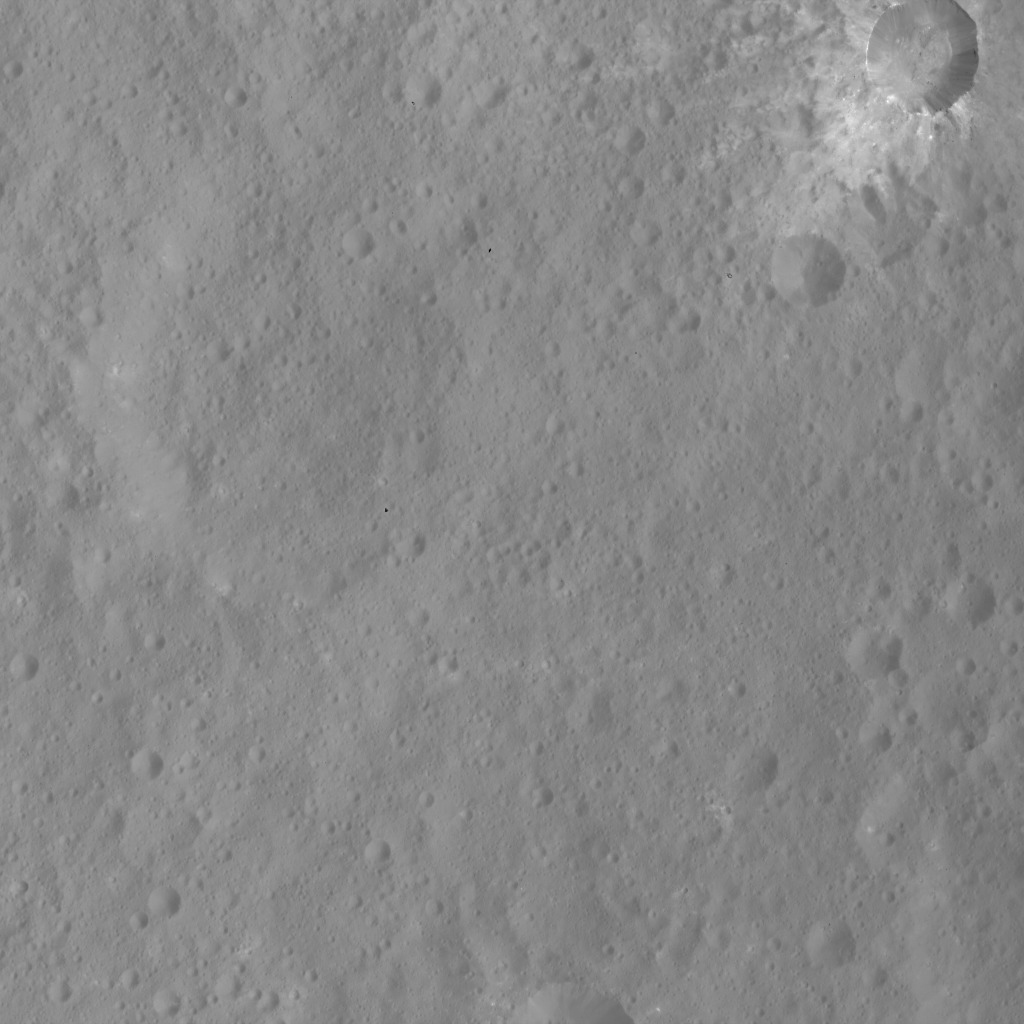
Xevioso Crater Dawn, Ceres, dwarf planet